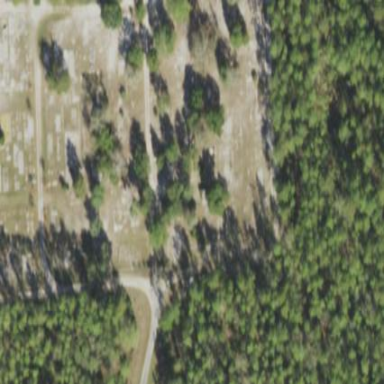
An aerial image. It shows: Cemetery.